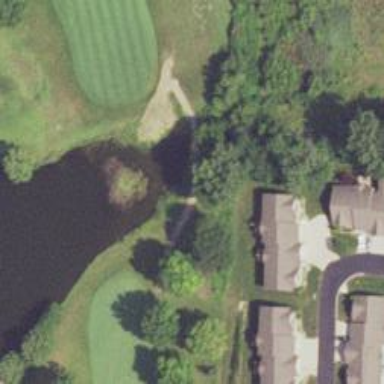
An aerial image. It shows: Service road used as golf cart path.